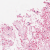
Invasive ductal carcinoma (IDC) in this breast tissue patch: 0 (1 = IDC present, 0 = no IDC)